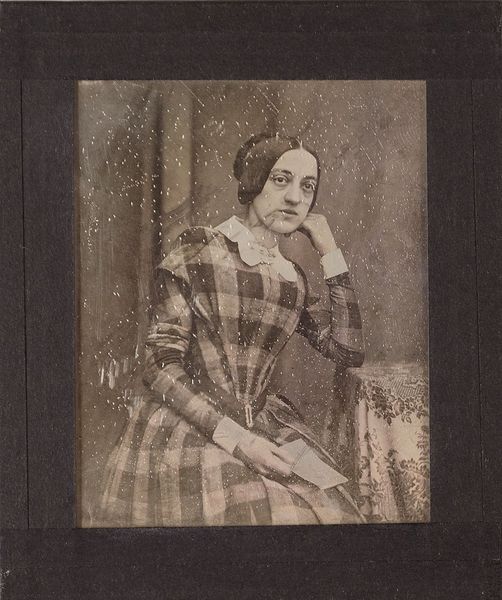
Titel: Unbekannte Frau in einem karierten Kleid
Standort: Hamburg
Institution: Museum für Kunst und Gewerbe Hamburg
Schlagwörter: frau, gesten, portrait, figur, foto, fotografie, photographie, photo, etui, lichtbild, daguerreotypie, bildwerke, angewandte und bildende kunst, hessische systematik, porträt, armhaltungen, porträtfotografie, porträtphotographie, hüftbild